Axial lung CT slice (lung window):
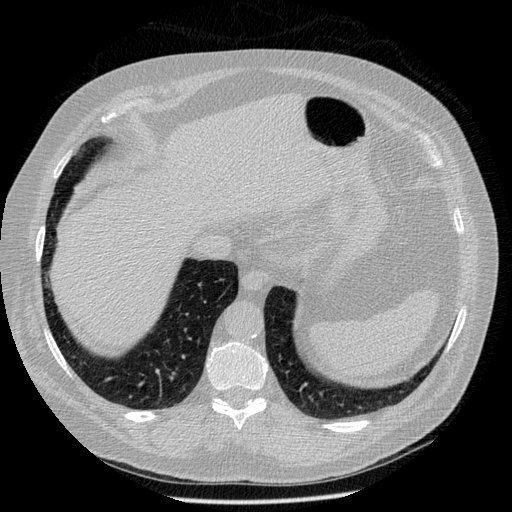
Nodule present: no